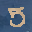
Label: 5